Field crop: maize
Growth stage: 2
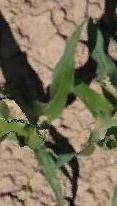
Species: maize